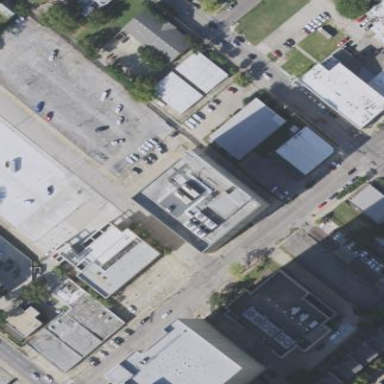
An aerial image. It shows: Commercial building.